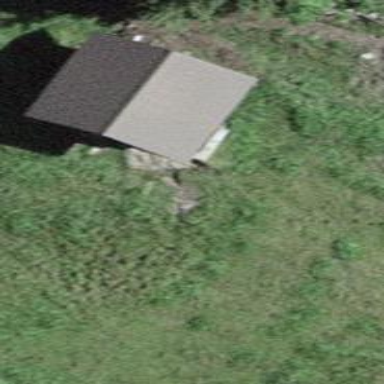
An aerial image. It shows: Rural barn.